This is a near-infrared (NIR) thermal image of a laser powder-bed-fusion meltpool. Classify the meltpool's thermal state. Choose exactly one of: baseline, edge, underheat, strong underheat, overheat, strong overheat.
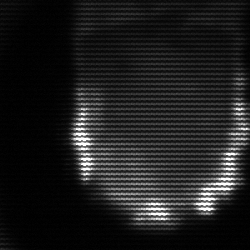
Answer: baseline